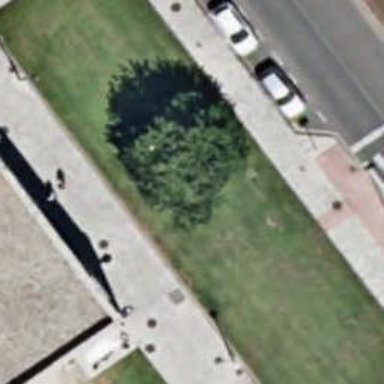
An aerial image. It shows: Evergreen broadleaved tree.